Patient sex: M
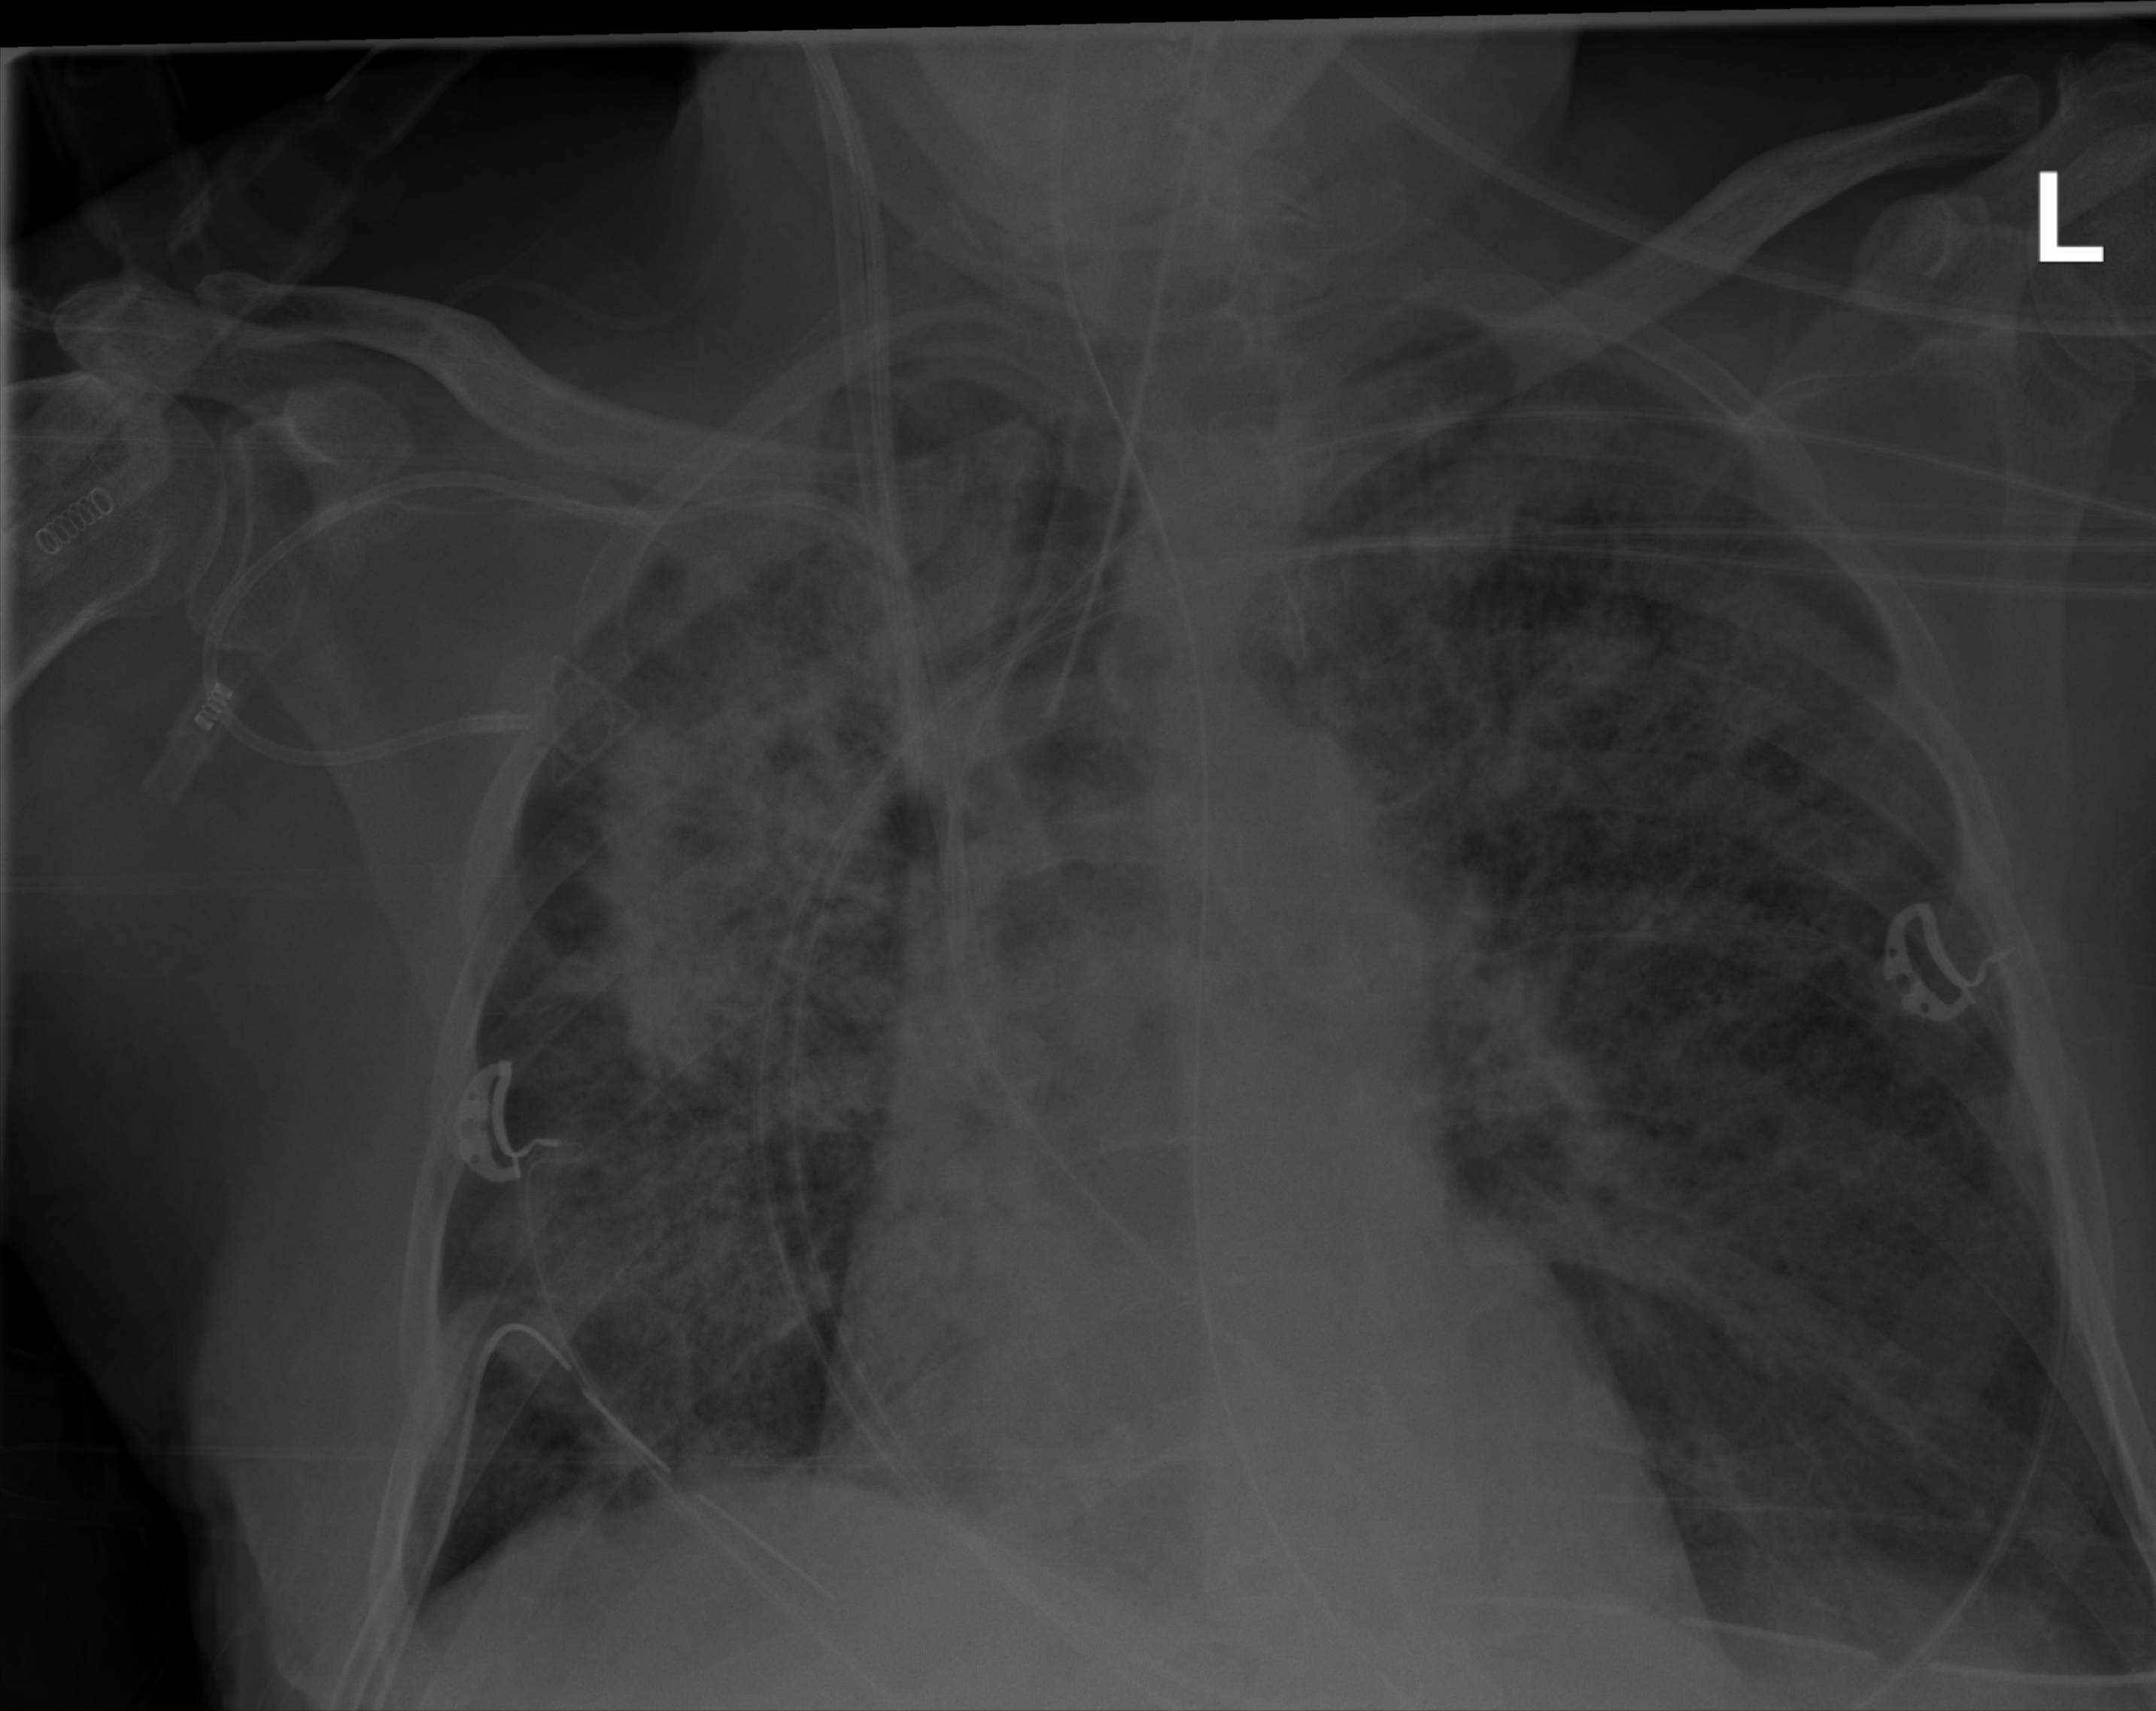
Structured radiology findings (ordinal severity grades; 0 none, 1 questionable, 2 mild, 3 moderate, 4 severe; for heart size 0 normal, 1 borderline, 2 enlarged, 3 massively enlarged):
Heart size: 0
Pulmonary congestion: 2
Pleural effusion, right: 2
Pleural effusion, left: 2
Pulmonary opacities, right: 3
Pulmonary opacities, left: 3
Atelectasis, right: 3
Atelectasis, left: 3